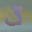
Label: 3